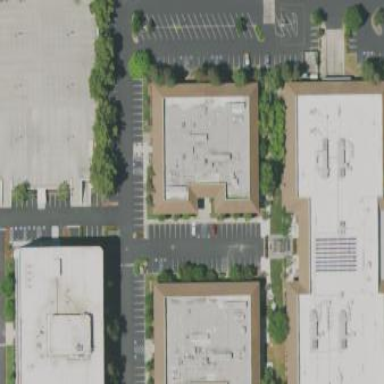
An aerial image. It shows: Office building.